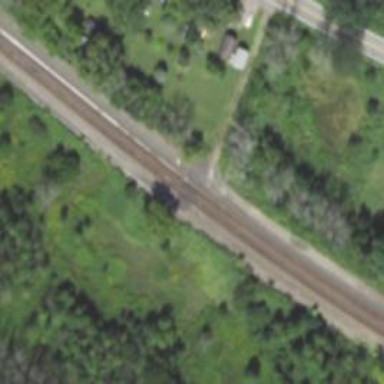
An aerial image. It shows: Railway level crossing.